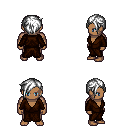
a pixel art fantasy rpg character, male body template, human, dark skin, brown robe, gold greaves, white pixie cut hairstyle, four views (front, back, left, right), 2x2 character sprite sheet, small pixel art, hard edges, no anti-aliasing